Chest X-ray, AP view. Patient: 58 years old, sex M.
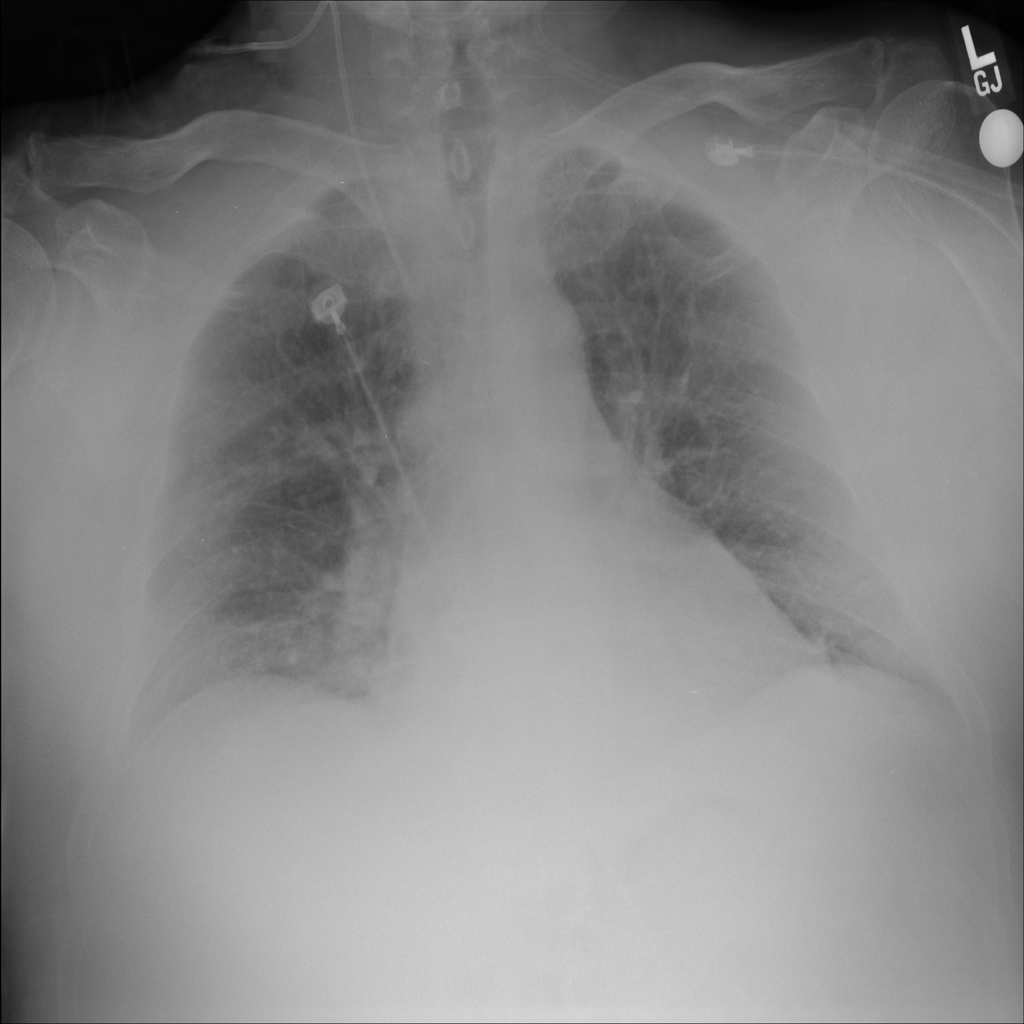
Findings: Atelectasis